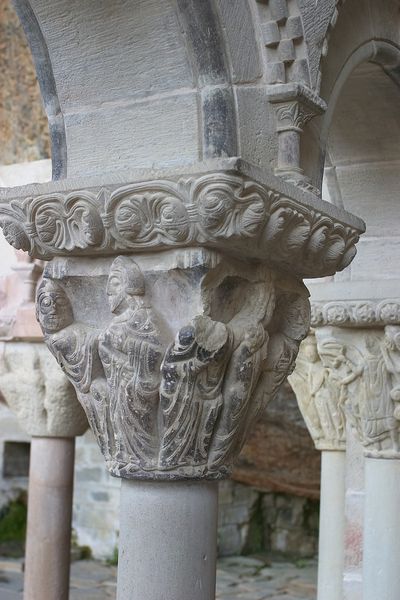
Titel: San Juan de la Pena, Aragón
Standort: Huesca, S. Juan de la Pena (EU - E - Aragonien)
Schlagwörter: kopf, kämpfer, weiß, menschen, säule, säulen, muster, stein, skulptur, relief, bogen, figuren, detail, stuck, foto, gang, arkaden, kapitell, fries, sandstein, gotisch, ionisch, romanik, dorisch, verziehrung, romanisch, artrium, abgebrochen, käpfer